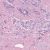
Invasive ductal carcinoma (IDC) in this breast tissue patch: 1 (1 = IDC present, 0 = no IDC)